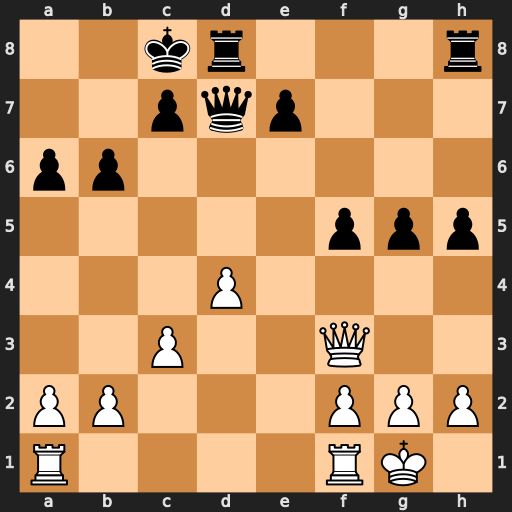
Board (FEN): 2kr3r/2pqp3/pp6/5ppp/3P4/2P2Q2/PP3PPP/R4RK1
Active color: w
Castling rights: -
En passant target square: -
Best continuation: Qa8#